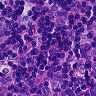
Metastatic tissue present: no